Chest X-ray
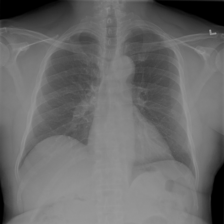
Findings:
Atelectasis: negative
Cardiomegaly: negative
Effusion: negative
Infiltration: positive
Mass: negative
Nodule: negative
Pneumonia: negative
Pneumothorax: negative
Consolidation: negative
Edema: negative
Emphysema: negative
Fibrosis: negative
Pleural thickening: negative
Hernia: negative